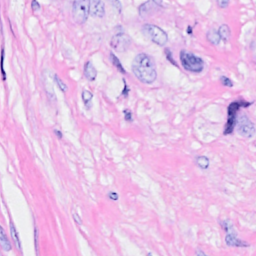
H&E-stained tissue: Breast